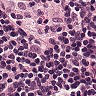
Metastatic tissue present: no